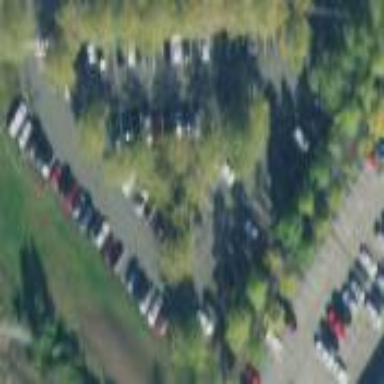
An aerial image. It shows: Parking area with surface.